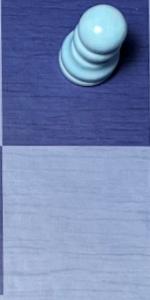
Label: Empty